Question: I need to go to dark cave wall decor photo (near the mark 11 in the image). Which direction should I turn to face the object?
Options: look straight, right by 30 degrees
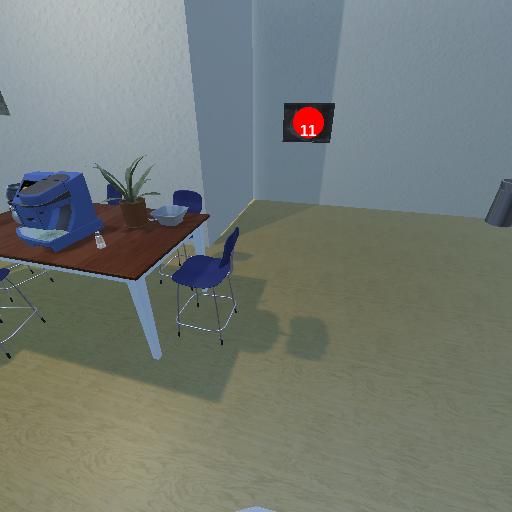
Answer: look straight